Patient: sex M, age 44
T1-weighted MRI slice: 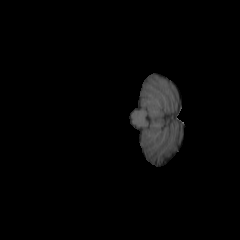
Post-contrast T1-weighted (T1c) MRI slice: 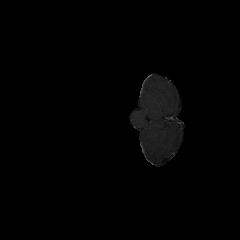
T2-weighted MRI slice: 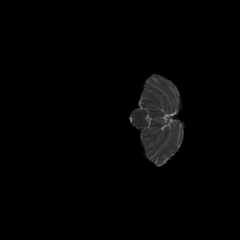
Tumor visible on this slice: no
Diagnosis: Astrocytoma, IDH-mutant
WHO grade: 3